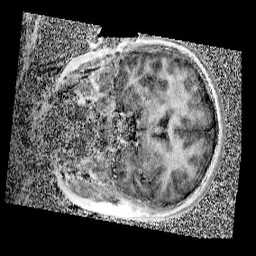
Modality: UNIT1
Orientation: coronal
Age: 9
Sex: male
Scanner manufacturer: siemens
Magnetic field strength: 3 T
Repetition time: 4 s
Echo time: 0.00299 s